【题型】选择题　【知识点】平面几何　【难度】easy
如图，$PA$、$PB$ 切 $\odot O$ 于点 $A$、$B$，$PA=10$，$CD$ 切 $\odot O$ 于点 $E$，交 $PA$、$PB$ 于 $C$、$D$ 两点，则 $\triangle PCD$ 的周长是（\quad）

A. 10  \quad
B. 18  \quad
C. 20  \quad
D. 22
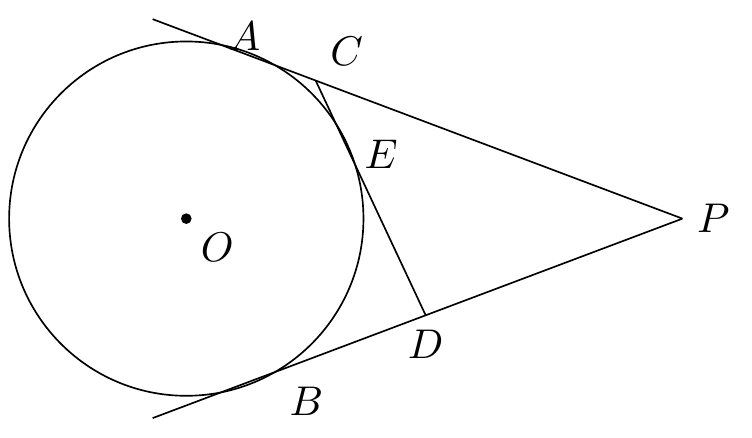
【解答】
解：$\because PA$、$PB$ 切 $\odot O$ 于点 $A$、$B$，$CD$ 切 $\odot O$ 于点 $E$，

$\therefore PA = PB = 10$，$CA = CE$，$DE = DB$，

$\therefore \triangle PCD$ 的周长是 $PC + CD + PD$

$= PC + AC + DB + PD$

$= PA + PB$

$= 10 + 10$

$= 20$．

故选：C．